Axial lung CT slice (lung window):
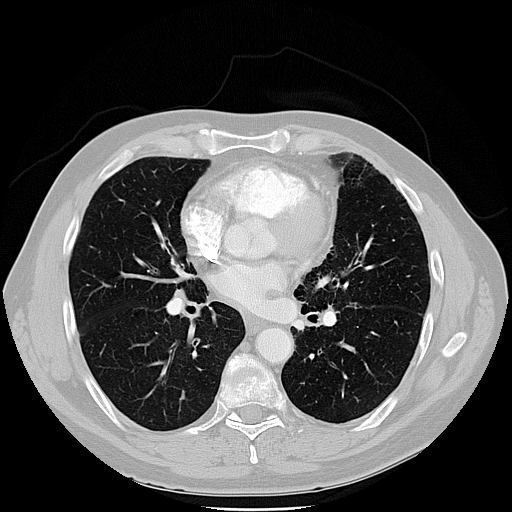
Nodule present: no